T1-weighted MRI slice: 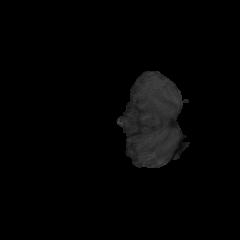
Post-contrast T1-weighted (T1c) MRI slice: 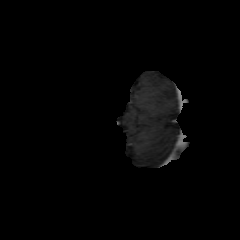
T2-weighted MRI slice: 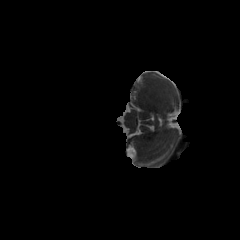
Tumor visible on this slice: no